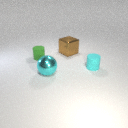
large brown metal cube to the right of small green rubber cylinder